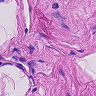
Metastatic tissue present: no